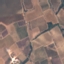
Land use / land cover: PermanentCrop